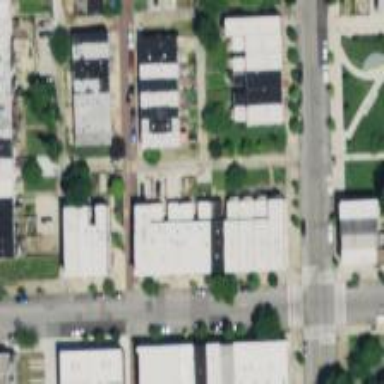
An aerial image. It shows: Alley classified as service road.